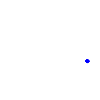
Particle: pion